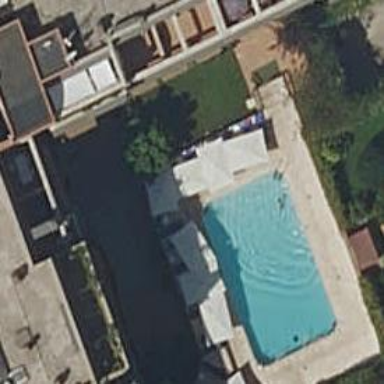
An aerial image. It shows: Swimming pool located in leisure land.